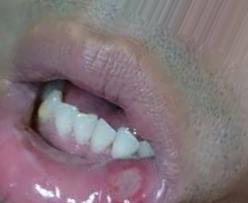
Condition: Mouth Ulcer